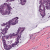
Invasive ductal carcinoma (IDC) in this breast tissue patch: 1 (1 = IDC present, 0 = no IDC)